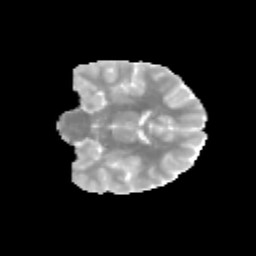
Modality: MD
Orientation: coronal
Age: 12
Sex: male
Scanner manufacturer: siemens
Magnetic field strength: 3 T
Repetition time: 3.8 s
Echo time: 0.07 s